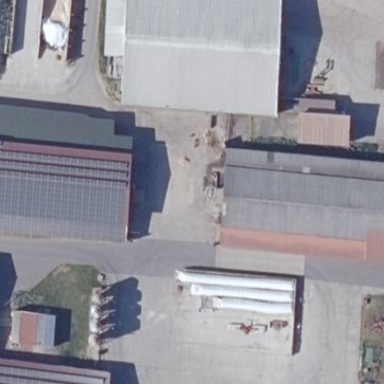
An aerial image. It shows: Gabled grey roof on farm auxiliary building. The roof is oriented along the length of the structure.